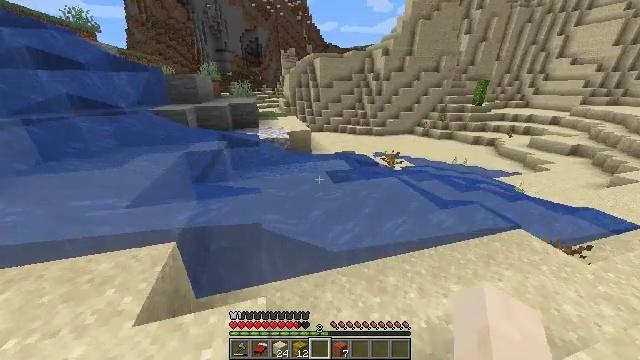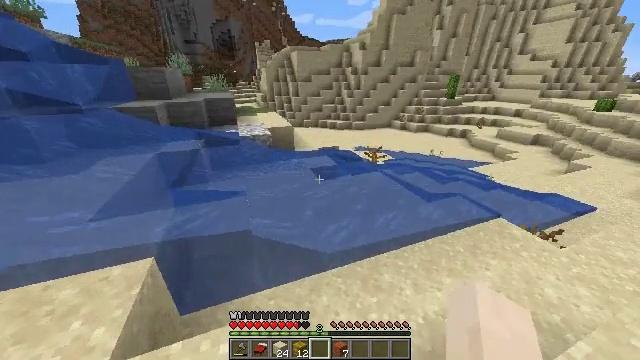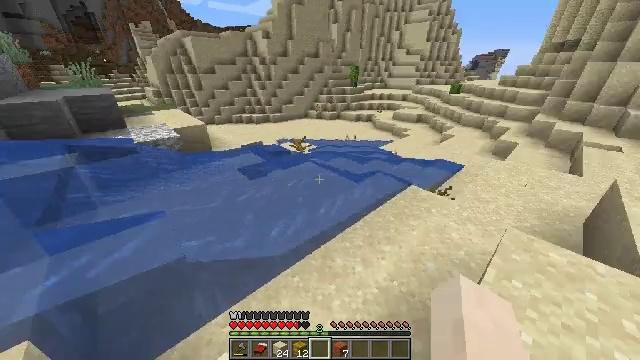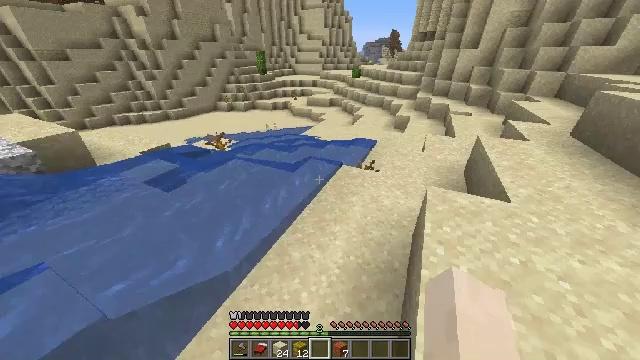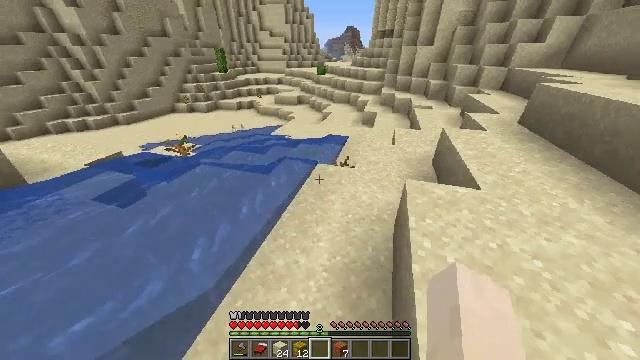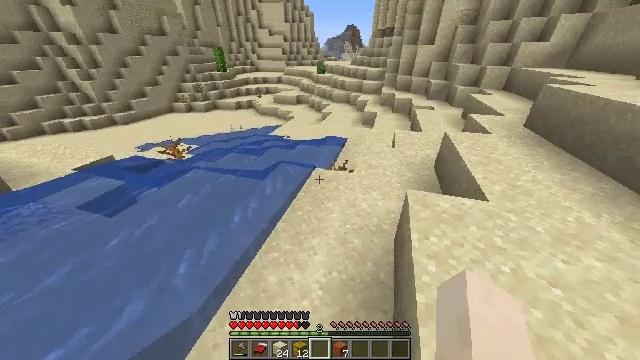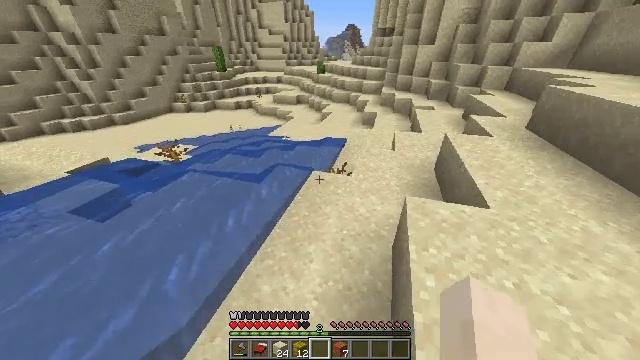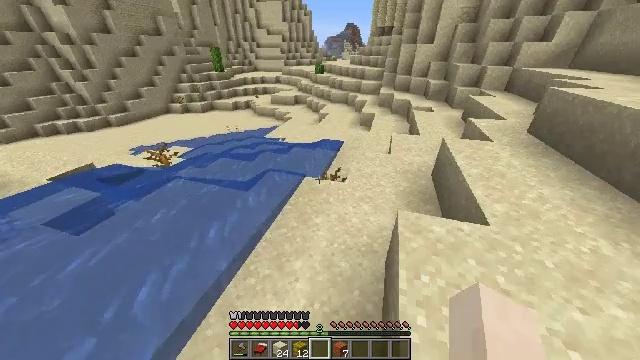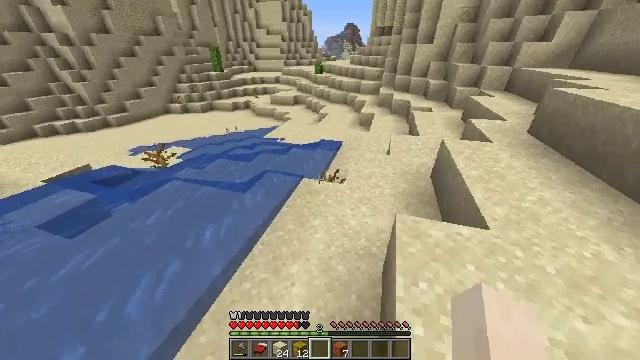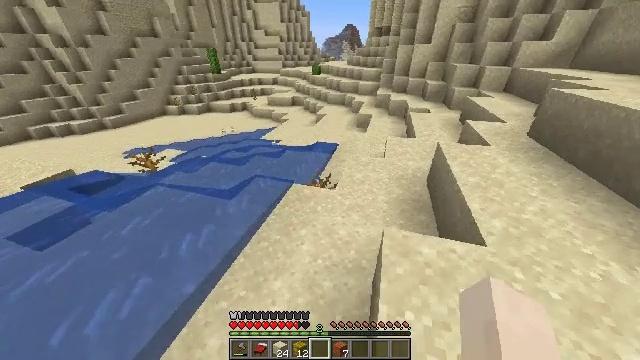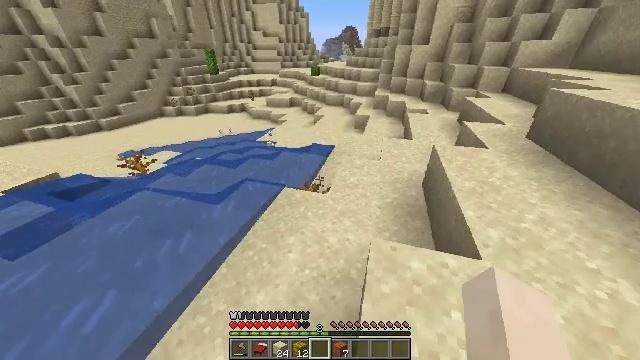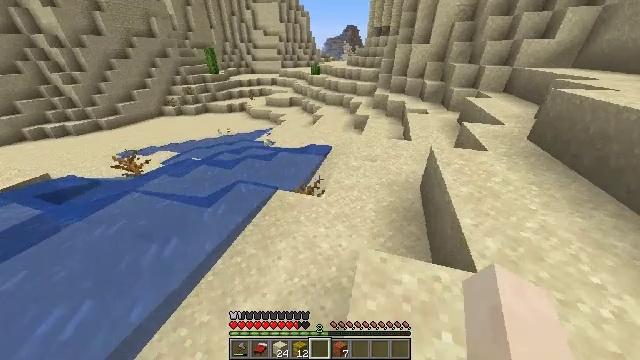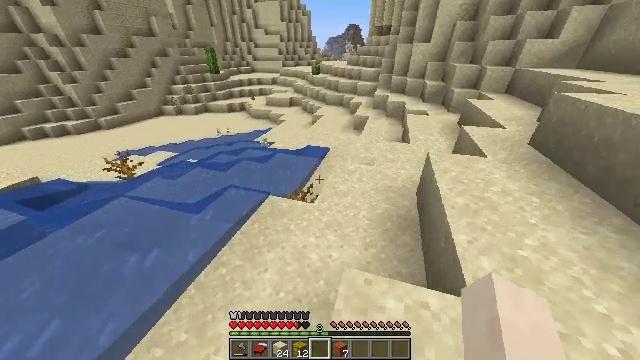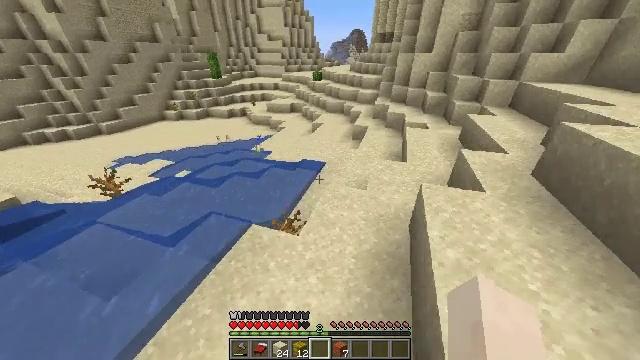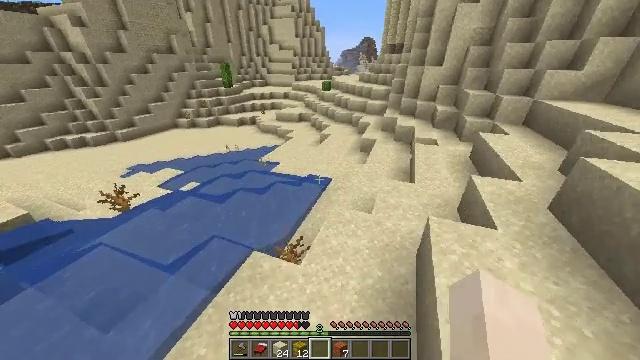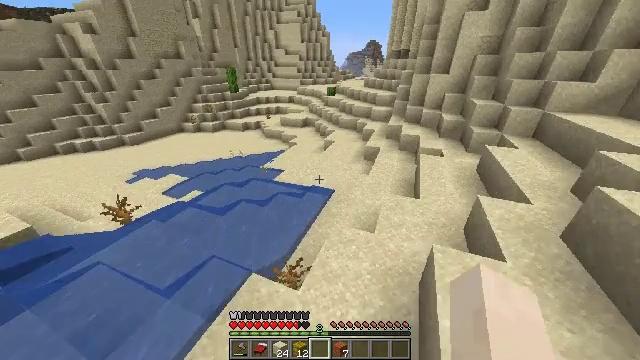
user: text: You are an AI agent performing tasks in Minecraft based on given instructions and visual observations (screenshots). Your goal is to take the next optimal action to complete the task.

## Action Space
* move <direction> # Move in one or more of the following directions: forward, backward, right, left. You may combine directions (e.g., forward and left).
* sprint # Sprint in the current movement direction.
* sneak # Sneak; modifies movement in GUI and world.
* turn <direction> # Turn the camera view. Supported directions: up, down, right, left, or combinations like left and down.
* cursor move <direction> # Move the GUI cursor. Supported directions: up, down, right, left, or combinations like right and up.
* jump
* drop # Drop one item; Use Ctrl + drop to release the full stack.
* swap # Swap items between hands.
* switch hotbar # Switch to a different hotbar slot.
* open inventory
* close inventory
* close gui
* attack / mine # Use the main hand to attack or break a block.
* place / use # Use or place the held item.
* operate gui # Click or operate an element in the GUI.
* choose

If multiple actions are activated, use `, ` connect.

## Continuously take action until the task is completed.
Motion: motion action
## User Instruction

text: Hunt a rabbit.
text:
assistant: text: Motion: move forward and move left, turn right and down
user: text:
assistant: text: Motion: move forward and move left, turn right and down
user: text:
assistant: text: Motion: move forward, turn right and down
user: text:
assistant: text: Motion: move forward and move right, turn right
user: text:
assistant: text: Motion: move forward and move right
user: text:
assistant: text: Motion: move forward and move right
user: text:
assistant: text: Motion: move forward and move right
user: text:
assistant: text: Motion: move forward and move right
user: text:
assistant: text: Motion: move forward and move right
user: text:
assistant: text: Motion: move forward and move right
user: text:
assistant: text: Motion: move forward and move right
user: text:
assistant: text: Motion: move forward and move right
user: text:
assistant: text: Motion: move forward, jump
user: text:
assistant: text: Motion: move forward, turn left and up, jump
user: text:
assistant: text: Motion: move forward, turn left, jump
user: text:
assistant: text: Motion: move forward, jump
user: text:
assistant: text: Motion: move forward, jump
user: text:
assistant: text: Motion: move forward, jump
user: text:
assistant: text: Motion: move forward, jump
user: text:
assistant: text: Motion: move forward, jump
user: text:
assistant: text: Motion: move forward, turn left
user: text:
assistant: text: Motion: move forward
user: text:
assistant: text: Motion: move forward, turn left
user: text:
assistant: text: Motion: move forward and move right, jump
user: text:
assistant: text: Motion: move forward and move right, jump
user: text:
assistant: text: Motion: move forward and move right, jump
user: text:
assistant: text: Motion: move forward and move right, jump
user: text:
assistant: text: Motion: move forward and move right, jump
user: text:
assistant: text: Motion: move forward and move right, jump
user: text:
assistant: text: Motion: move forward and move right, jump